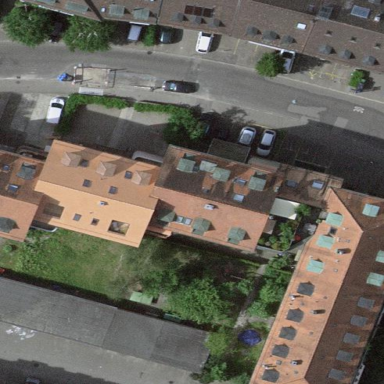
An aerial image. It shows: Gabled-roof apartment building with maroon roof tiles.